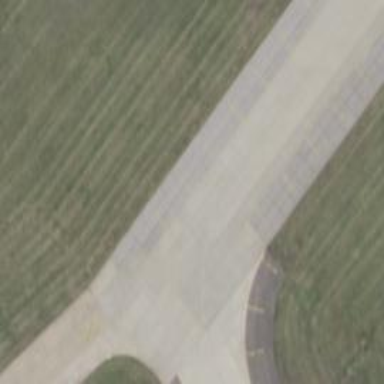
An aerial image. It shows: View of taxiway at the airport.